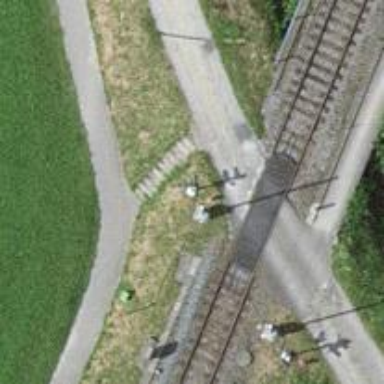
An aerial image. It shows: Level crossing along the railway.